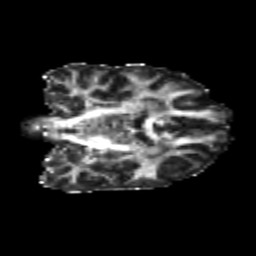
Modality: FA
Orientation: coronal
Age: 20
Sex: female
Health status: healthy
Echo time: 0.074 s